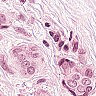
Metastatic tissue present: yes